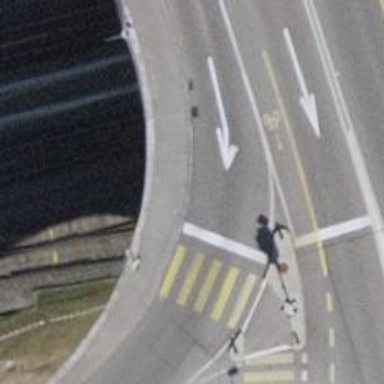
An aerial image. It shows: Road with traffic signals.